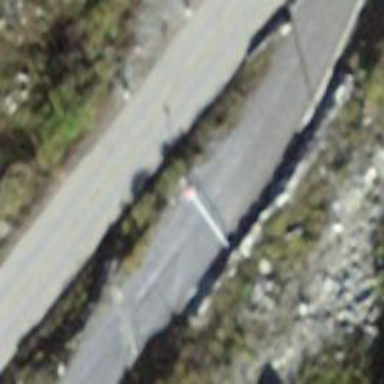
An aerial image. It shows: Lift gate barrier.